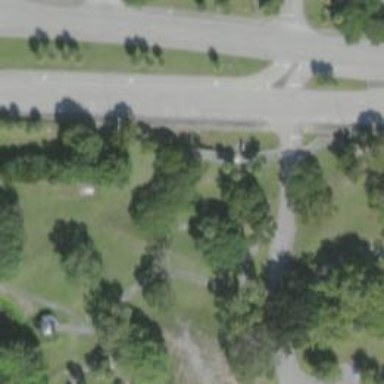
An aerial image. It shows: Disc golf hole.